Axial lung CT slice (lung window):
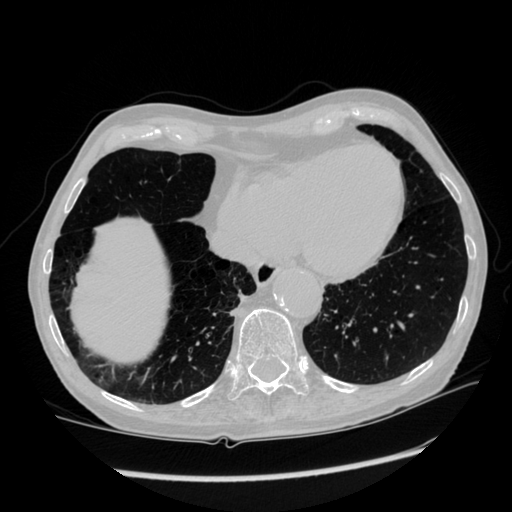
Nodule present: no